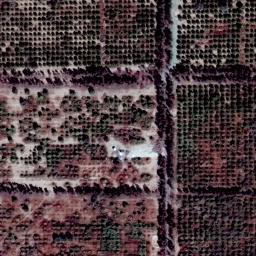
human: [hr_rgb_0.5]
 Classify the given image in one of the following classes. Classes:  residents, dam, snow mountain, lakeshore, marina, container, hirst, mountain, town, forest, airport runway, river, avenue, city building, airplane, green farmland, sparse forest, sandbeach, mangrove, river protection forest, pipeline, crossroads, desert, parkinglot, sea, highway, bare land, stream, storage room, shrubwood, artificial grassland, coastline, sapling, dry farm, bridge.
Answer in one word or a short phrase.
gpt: dry farm